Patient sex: M
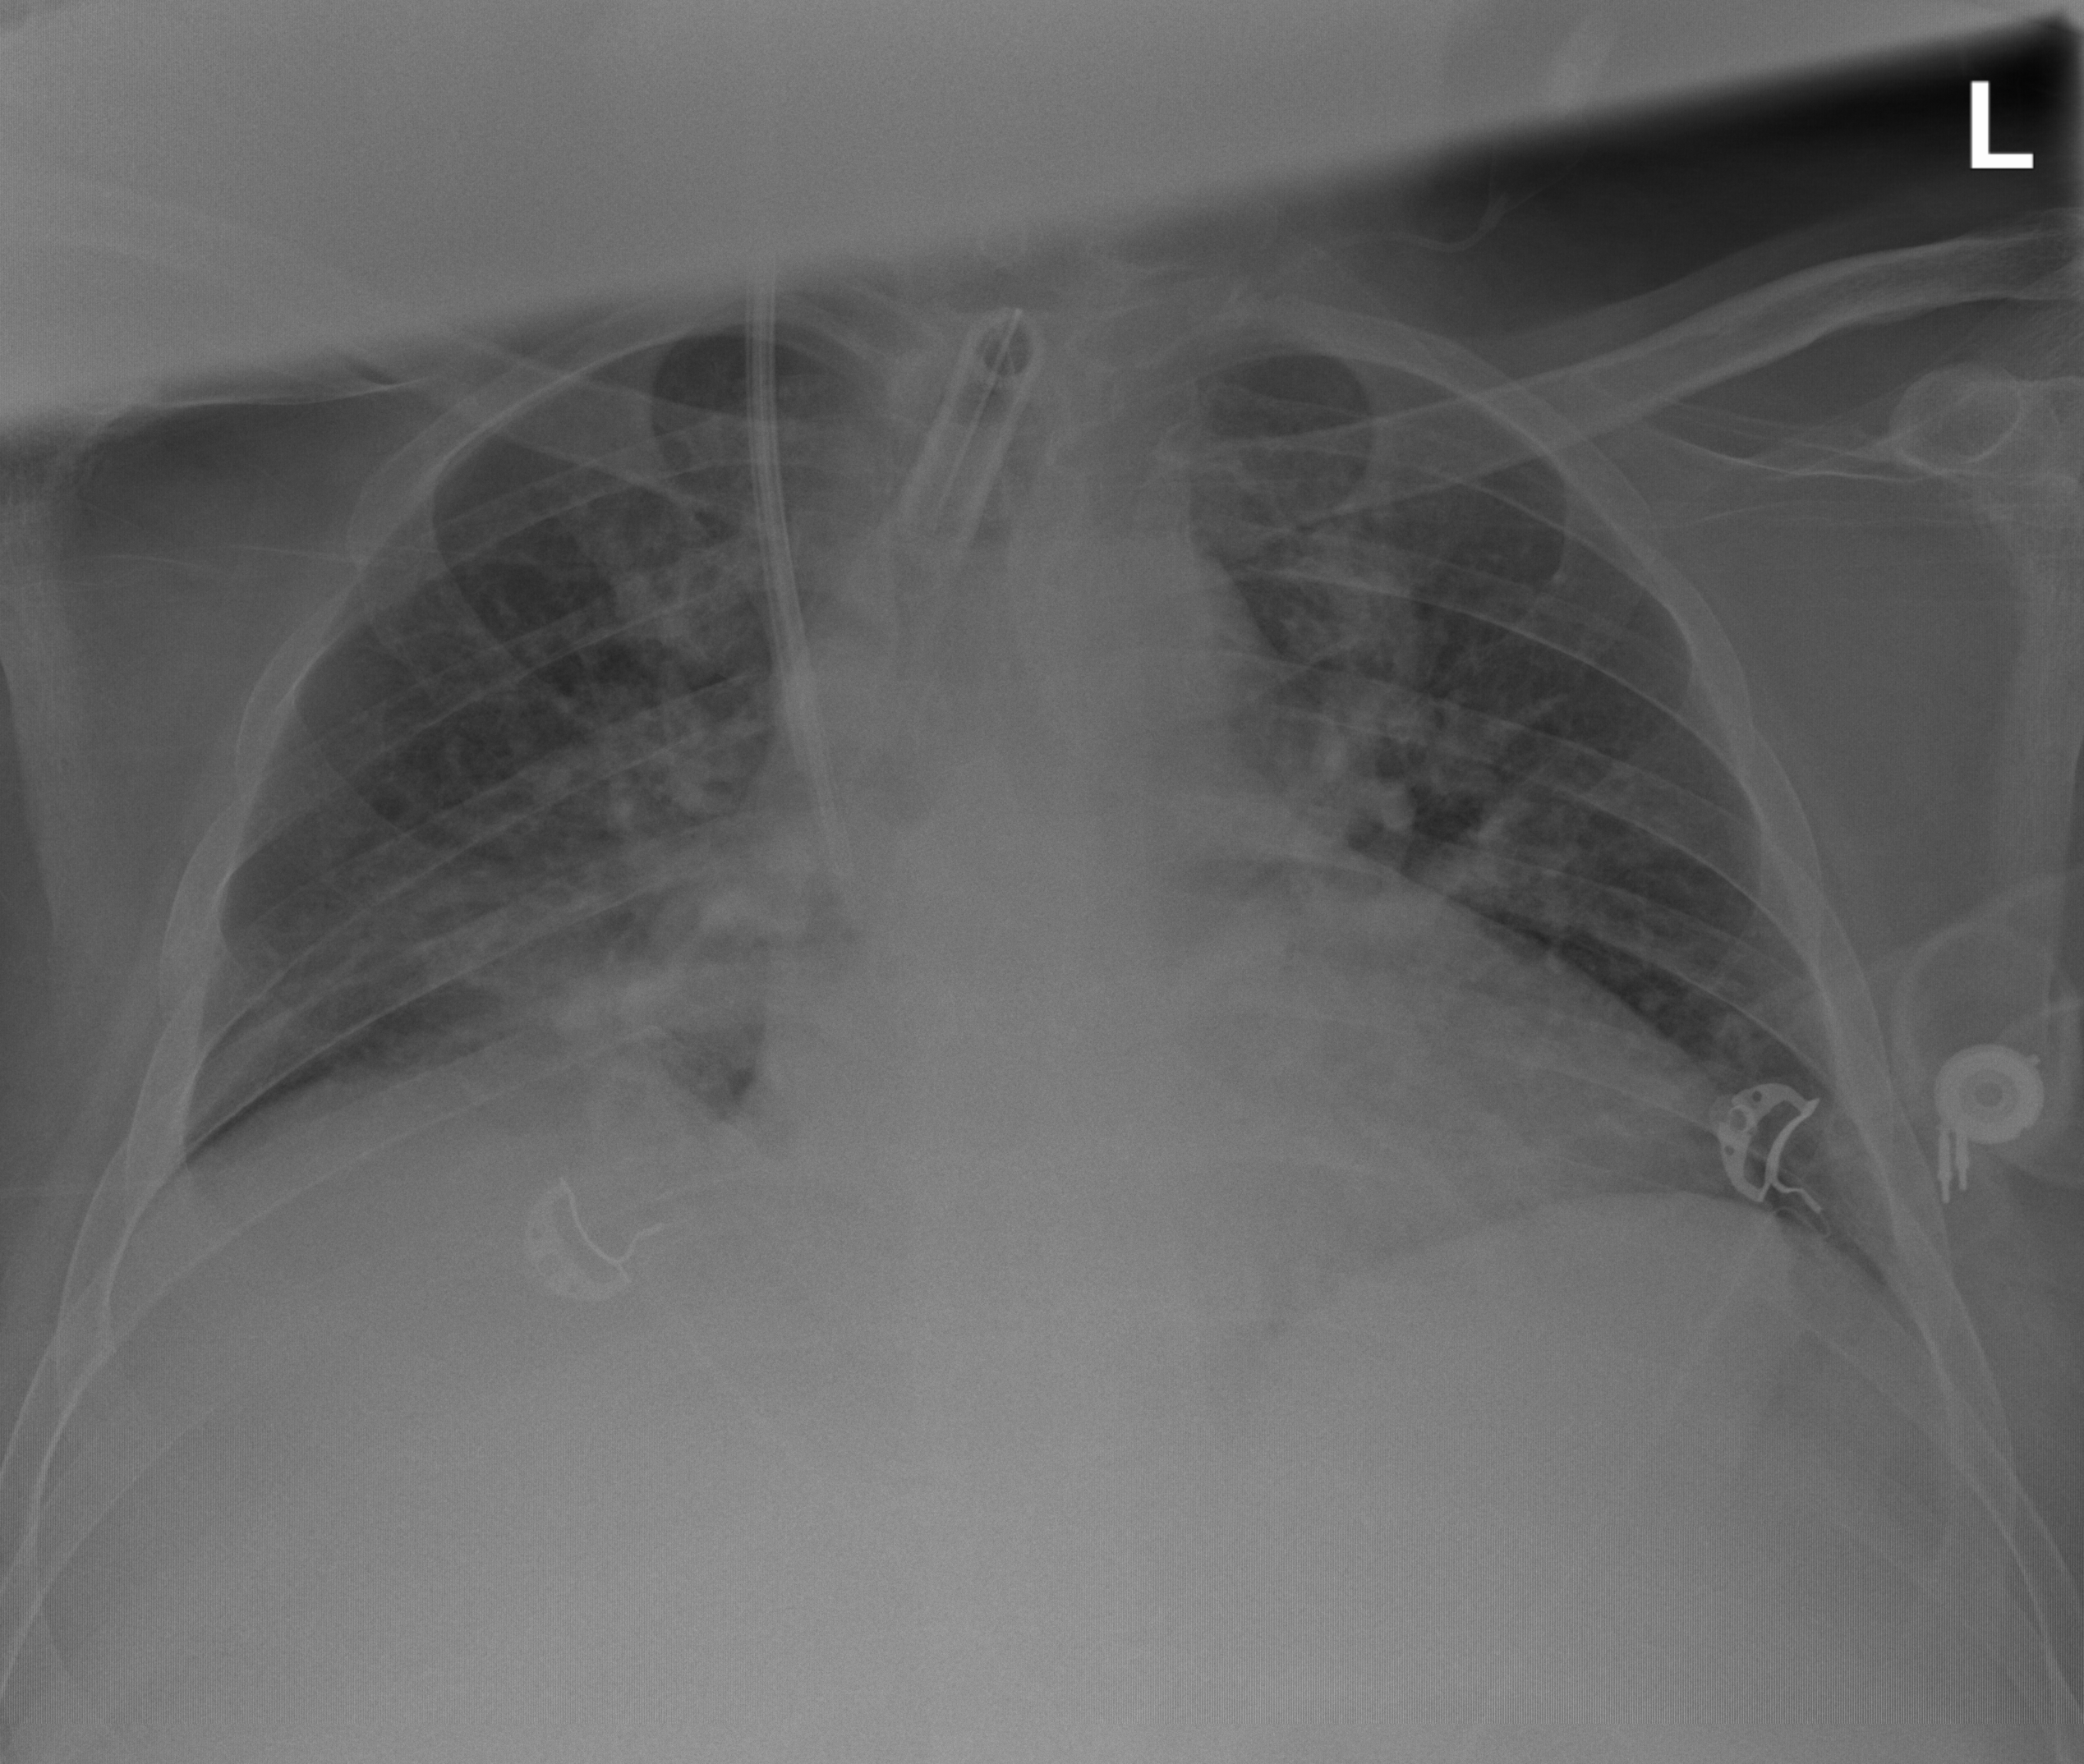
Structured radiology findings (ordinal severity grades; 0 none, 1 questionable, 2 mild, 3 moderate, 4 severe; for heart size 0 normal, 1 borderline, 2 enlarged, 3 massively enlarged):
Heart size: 2
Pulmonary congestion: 2
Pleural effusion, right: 1
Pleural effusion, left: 0
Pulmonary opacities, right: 1
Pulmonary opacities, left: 1
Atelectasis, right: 2
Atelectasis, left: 2